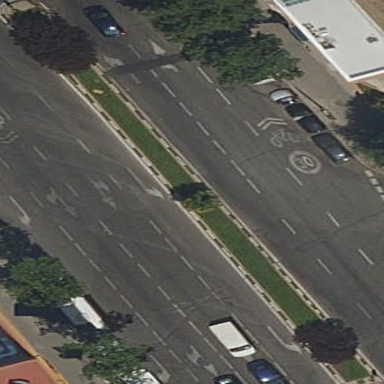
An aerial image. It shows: Kerb serving as barrier.